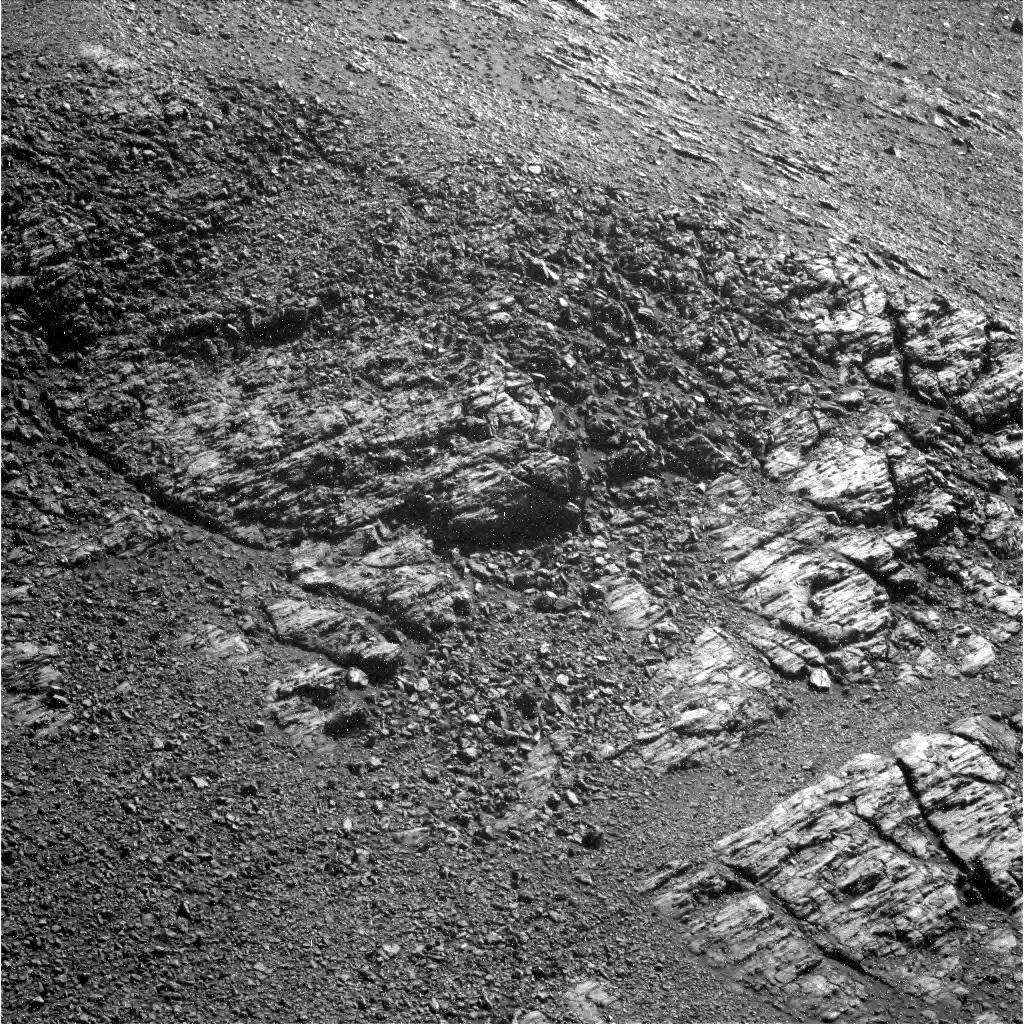
Terrain classes present: Bedrock, Gravel / Sand / Soil